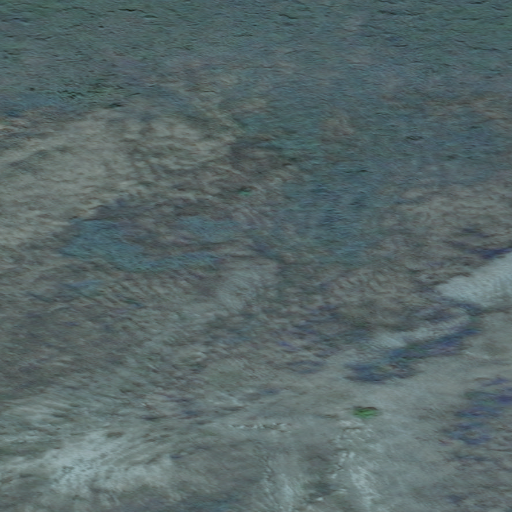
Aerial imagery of mountain in Alaska named Uyaraksivik Hill containing only unknown